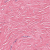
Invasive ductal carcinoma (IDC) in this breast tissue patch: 0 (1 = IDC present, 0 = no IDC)